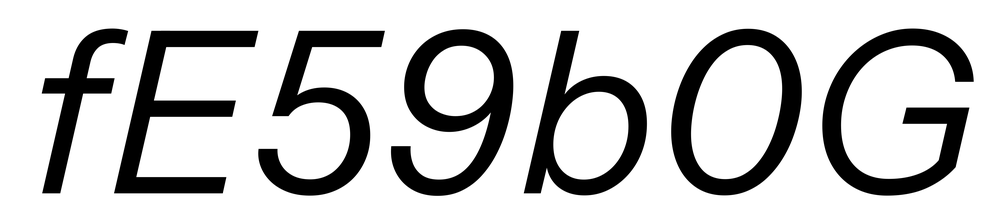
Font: InstrumentSans-Italic_Italic